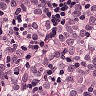
Metastatic tissue present: yes